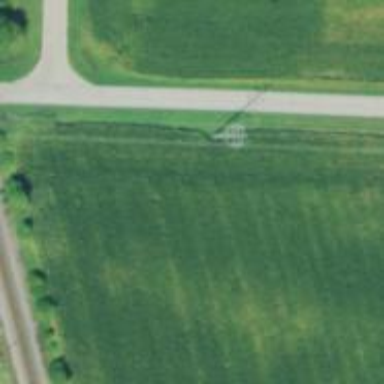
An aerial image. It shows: Power pole.